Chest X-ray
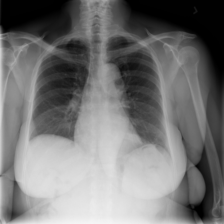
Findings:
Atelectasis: negative
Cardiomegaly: negative
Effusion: negative
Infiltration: negative
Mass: negative
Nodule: negative
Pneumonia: negative
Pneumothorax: negative
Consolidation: negative
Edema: negative
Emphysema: negative
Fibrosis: negative
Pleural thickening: negative
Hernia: negative